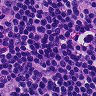
Metastatic tissue present: no